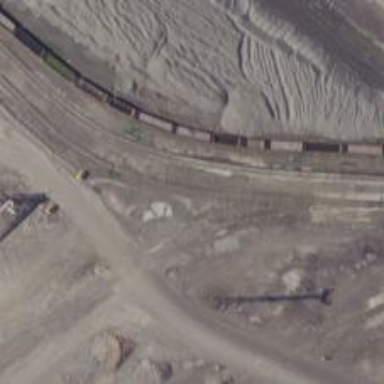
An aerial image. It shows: Rail spur service.